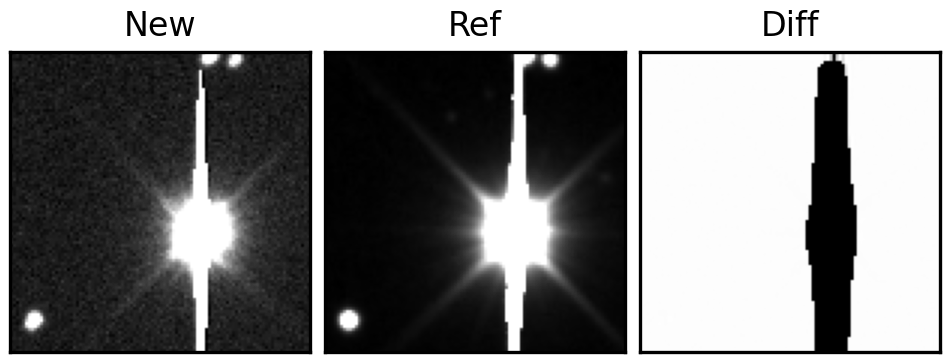
Label: bogus